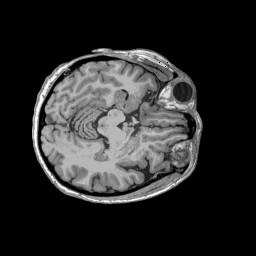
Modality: T1w
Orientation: coronal